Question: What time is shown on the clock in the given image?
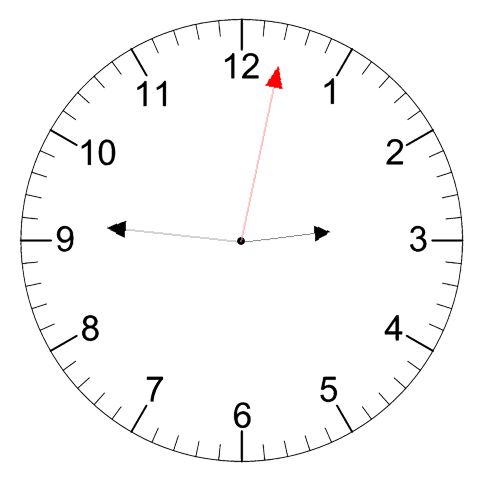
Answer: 02:46:02